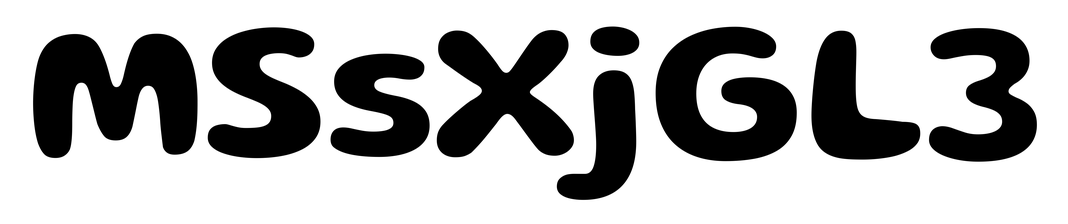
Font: Gluten_SemiBold